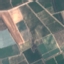
Land use / land cover class: PermanentCrop